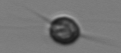
Label: Acanthoica_quattrospina